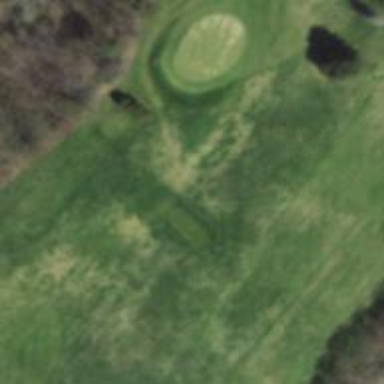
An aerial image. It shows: Golf tee.